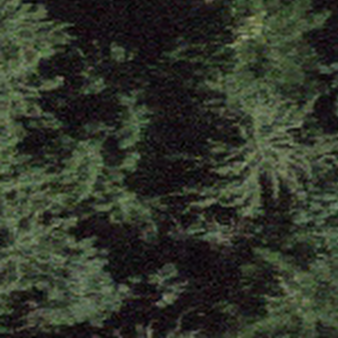
Label: other